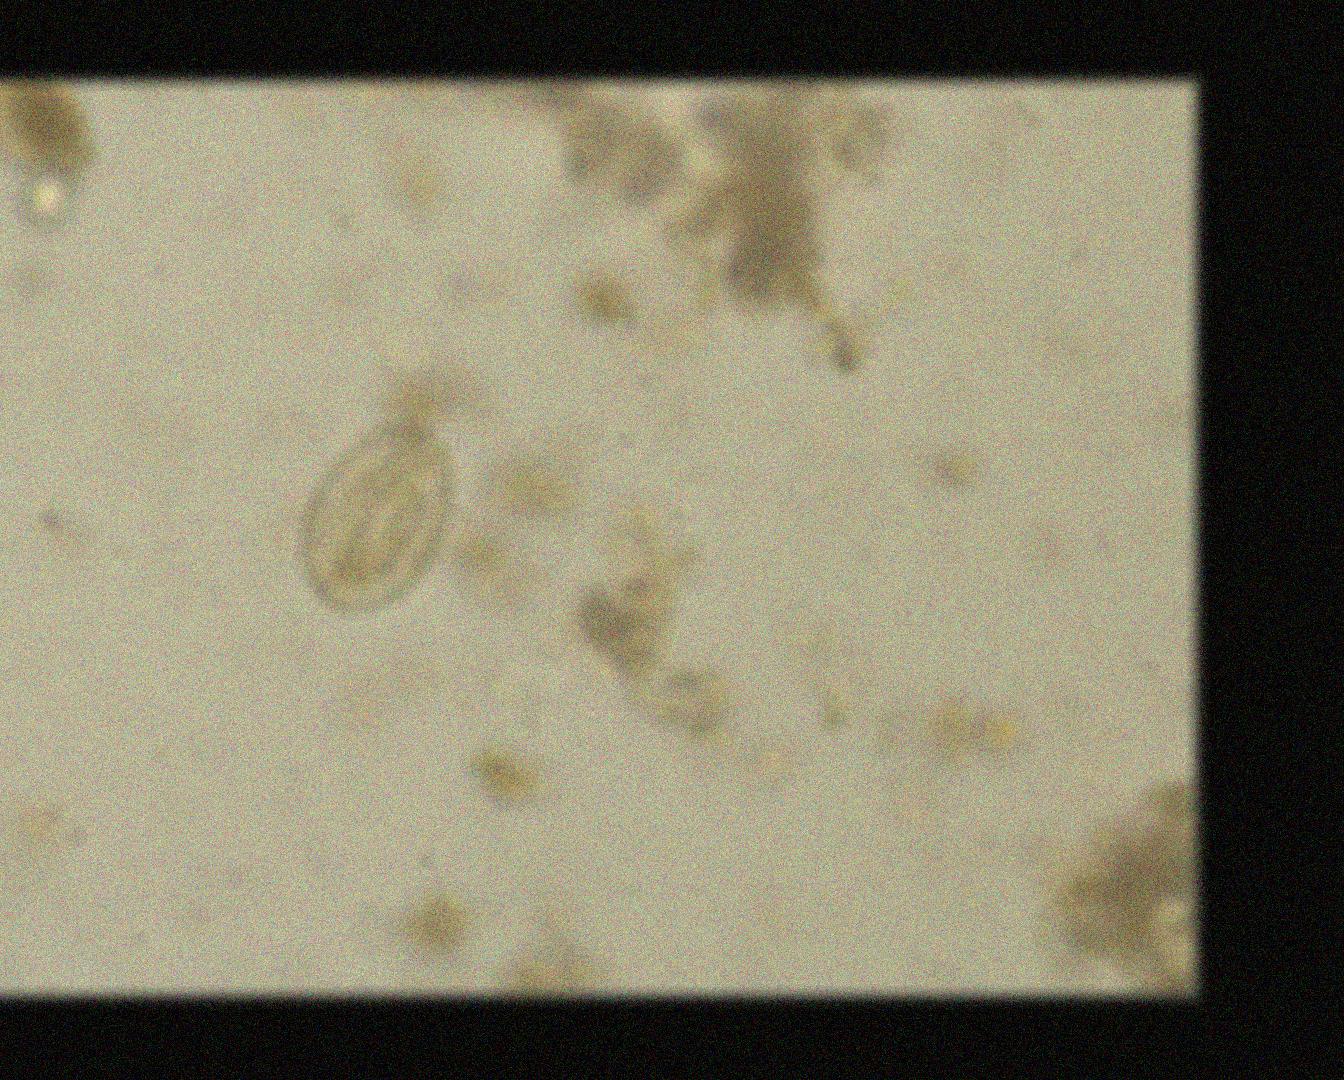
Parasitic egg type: Ascaris lumbricoides